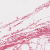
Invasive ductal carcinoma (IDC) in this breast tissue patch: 0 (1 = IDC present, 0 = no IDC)